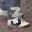
Label: 3